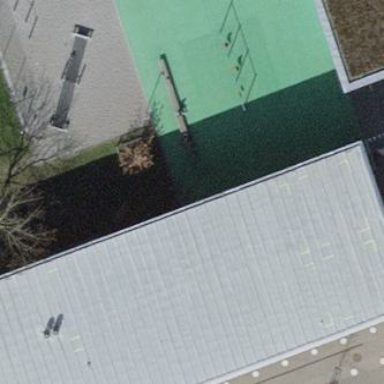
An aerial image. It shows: School building.